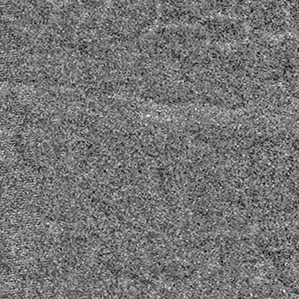
Label: frost